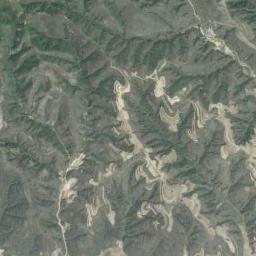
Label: mountain